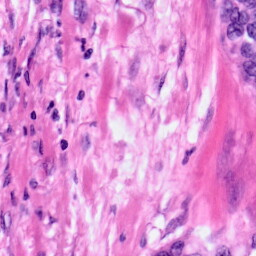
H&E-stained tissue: Pancreatic